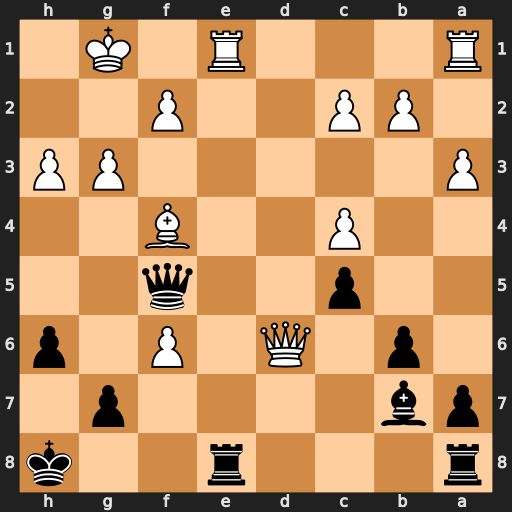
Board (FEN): r3r2k/pb4p1/1p1Q1P1p/2p2q2/2P2B2/P5PP/1PP2P2/R3R1K1
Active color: b
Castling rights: -
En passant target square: -
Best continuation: Qxh3 fxg7+ Kg8 Qd5+ Bxd5